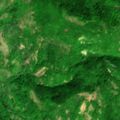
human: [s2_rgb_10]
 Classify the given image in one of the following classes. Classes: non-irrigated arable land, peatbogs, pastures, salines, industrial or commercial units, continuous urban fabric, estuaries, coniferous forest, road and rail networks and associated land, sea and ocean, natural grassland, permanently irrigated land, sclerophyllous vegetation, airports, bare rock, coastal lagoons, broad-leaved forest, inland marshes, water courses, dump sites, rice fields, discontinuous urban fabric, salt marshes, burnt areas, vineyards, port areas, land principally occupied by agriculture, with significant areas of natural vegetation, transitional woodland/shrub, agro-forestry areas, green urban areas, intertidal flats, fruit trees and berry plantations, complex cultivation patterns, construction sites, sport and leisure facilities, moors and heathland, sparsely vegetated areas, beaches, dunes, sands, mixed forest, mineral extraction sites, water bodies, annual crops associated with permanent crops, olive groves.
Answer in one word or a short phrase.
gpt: land principally occupied by agriculture, with significant areas of natural vegetation, broad-leaved forest, transitional woodland/shrub